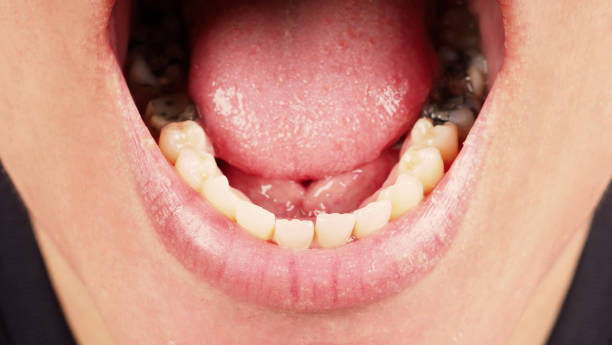
Condition: Caries